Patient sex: F
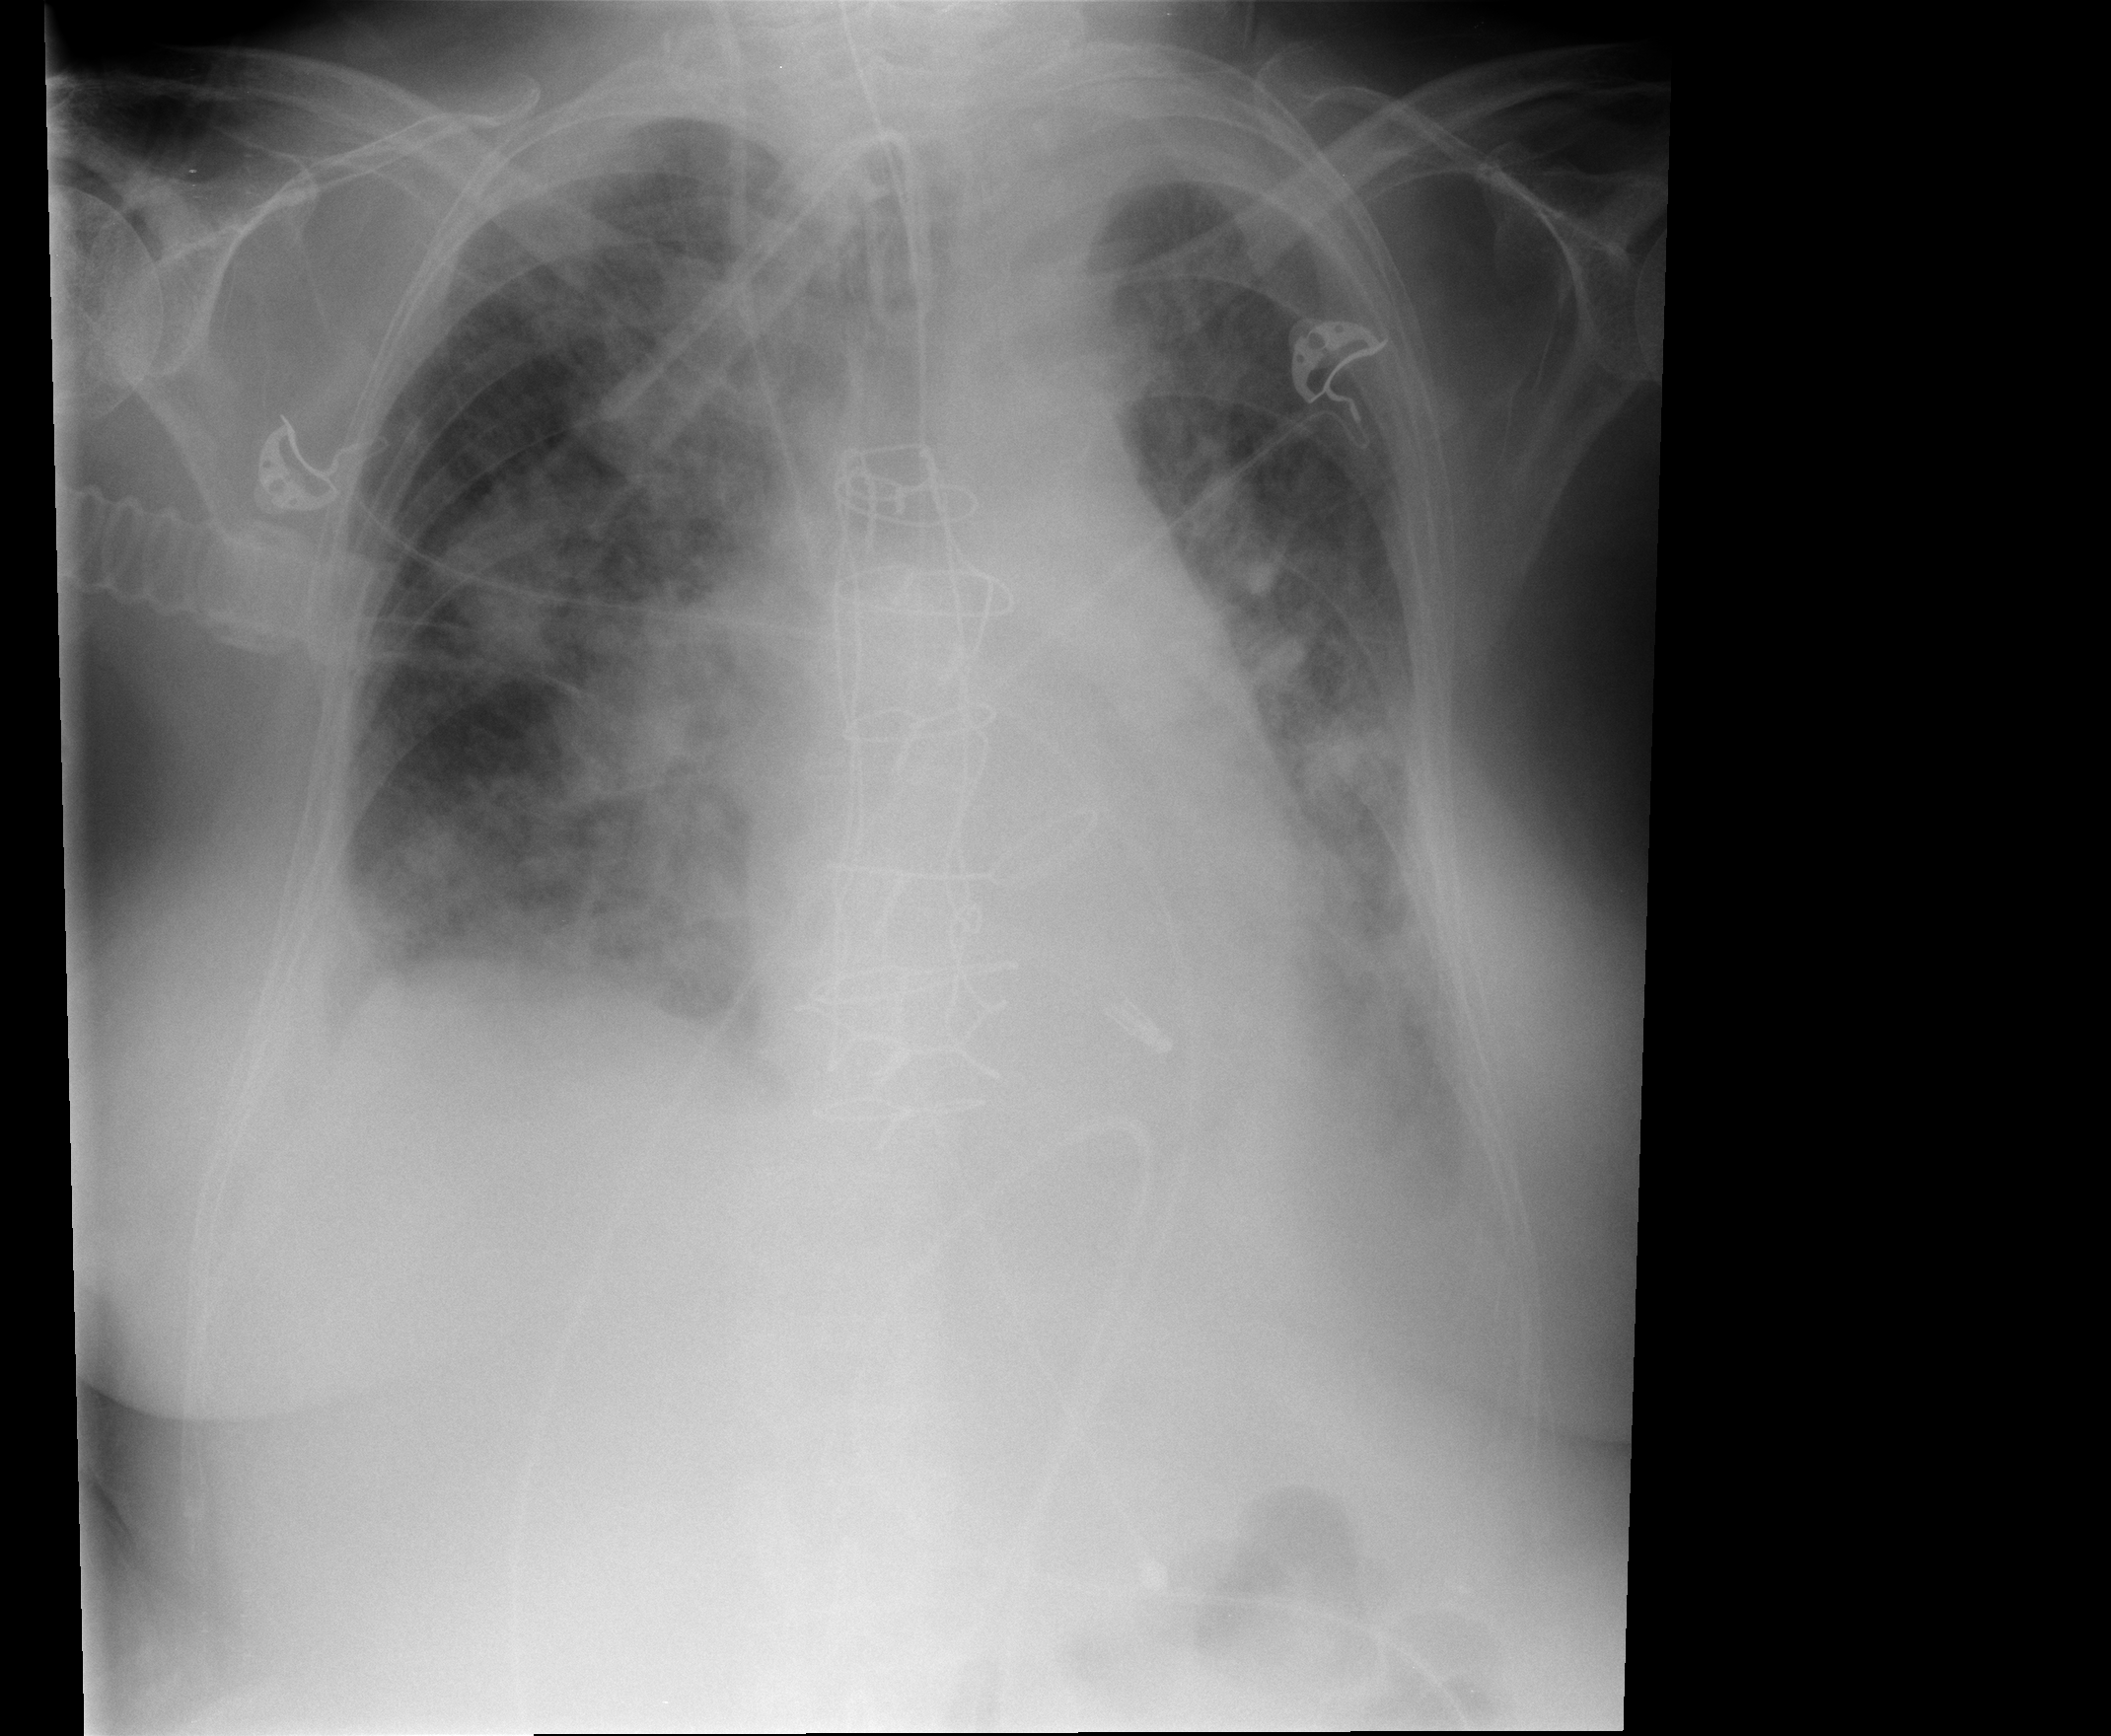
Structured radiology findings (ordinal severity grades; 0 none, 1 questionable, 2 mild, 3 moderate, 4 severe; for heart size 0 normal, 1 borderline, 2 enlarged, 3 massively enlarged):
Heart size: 0
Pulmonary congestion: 2
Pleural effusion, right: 1
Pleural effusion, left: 2
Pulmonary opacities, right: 3
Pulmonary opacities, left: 3
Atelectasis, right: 2
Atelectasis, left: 2